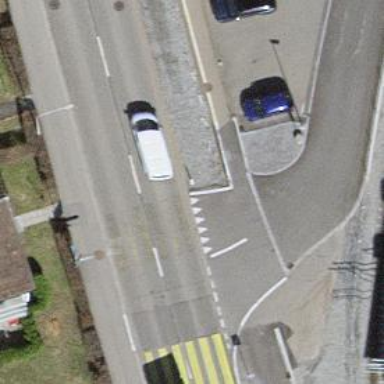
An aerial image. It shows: Secondary road with asphalt surface. There is designated cycle lane on the left side.